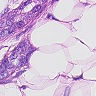
Metastatic tissue present: yes